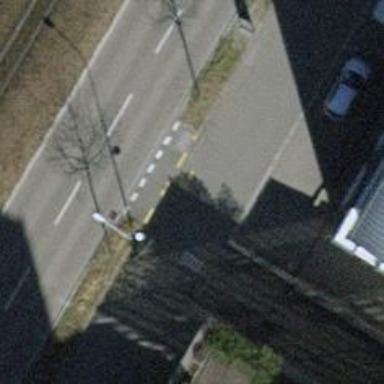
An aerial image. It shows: Unmarked crossing with traffic calming table on the road.